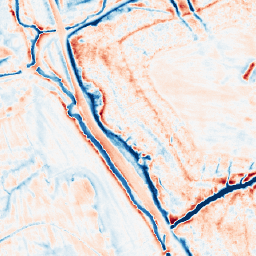
Category: edge_preserving
Decomposition family: anisotropic_diffusion
Decomposition parameters: iterations: 50
kappa: 10
gamma: 0.15
Upsampling method: nearest
Upsampling parameters: scale: 2
Upsampling scale: 2